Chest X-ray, PA view. Patient: 49 years old, sex M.
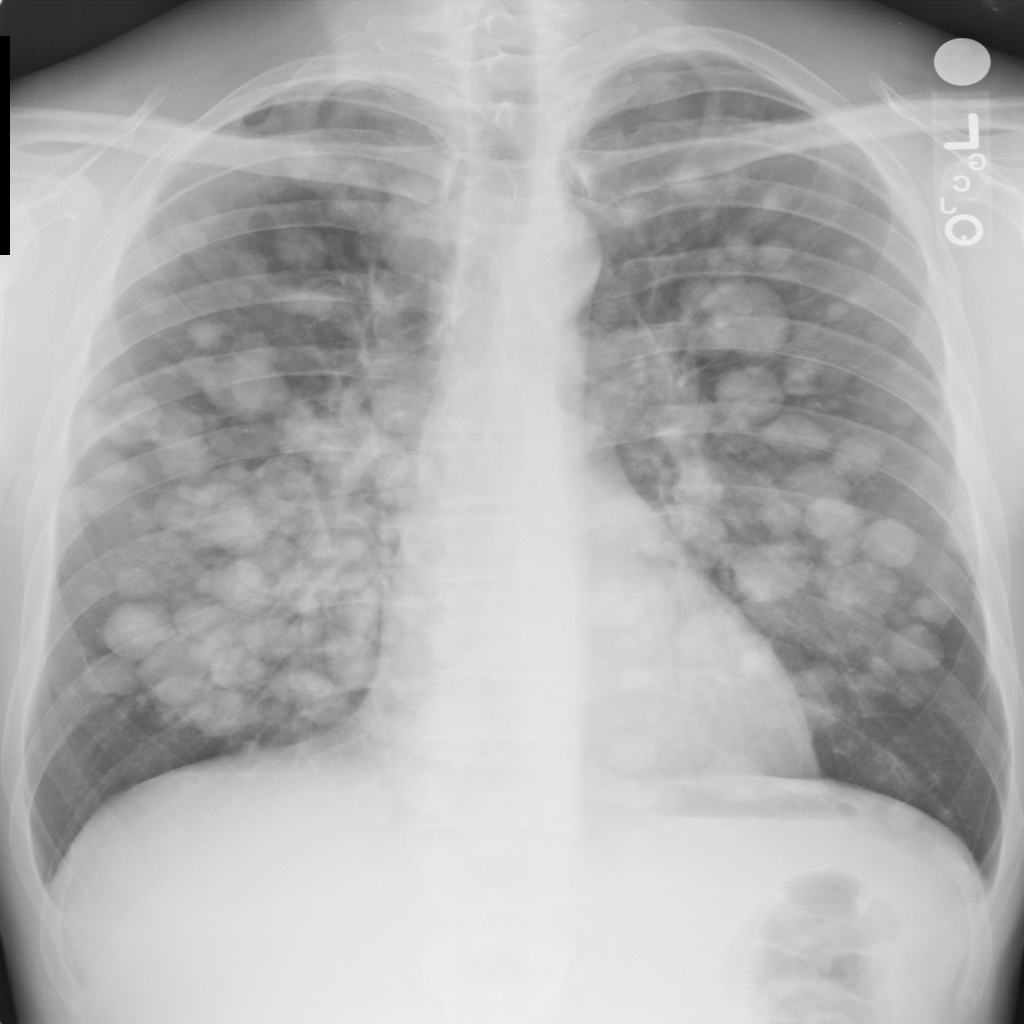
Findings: No Finding